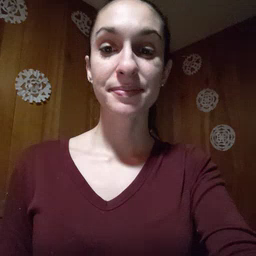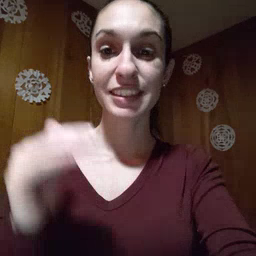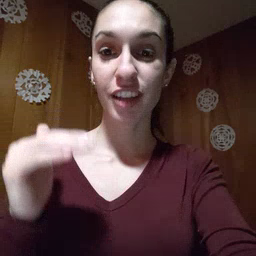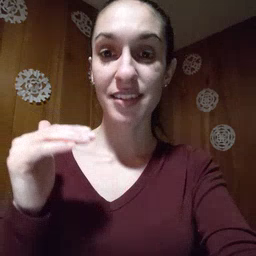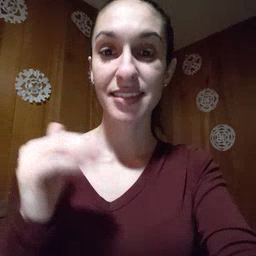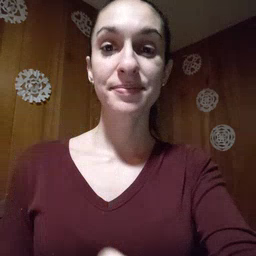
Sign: child